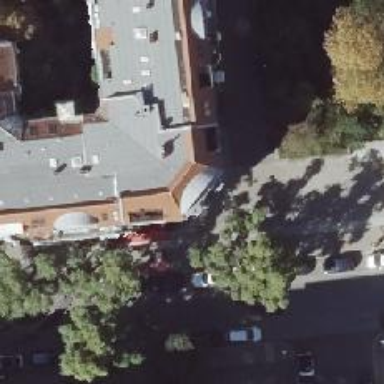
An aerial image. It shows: Restaurant.